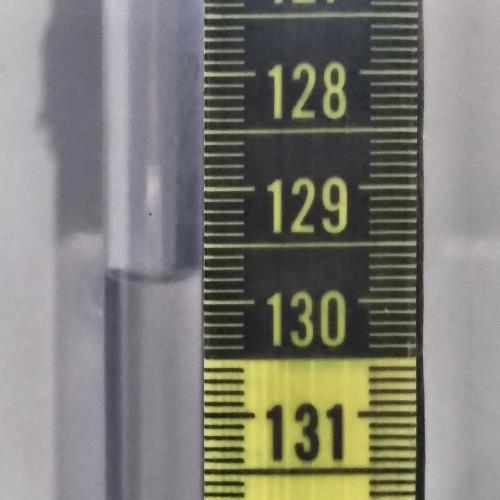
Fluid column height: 129.8 cm